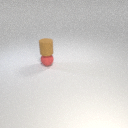
small red rubber sphere below small brown rubber cylinder